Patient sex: F
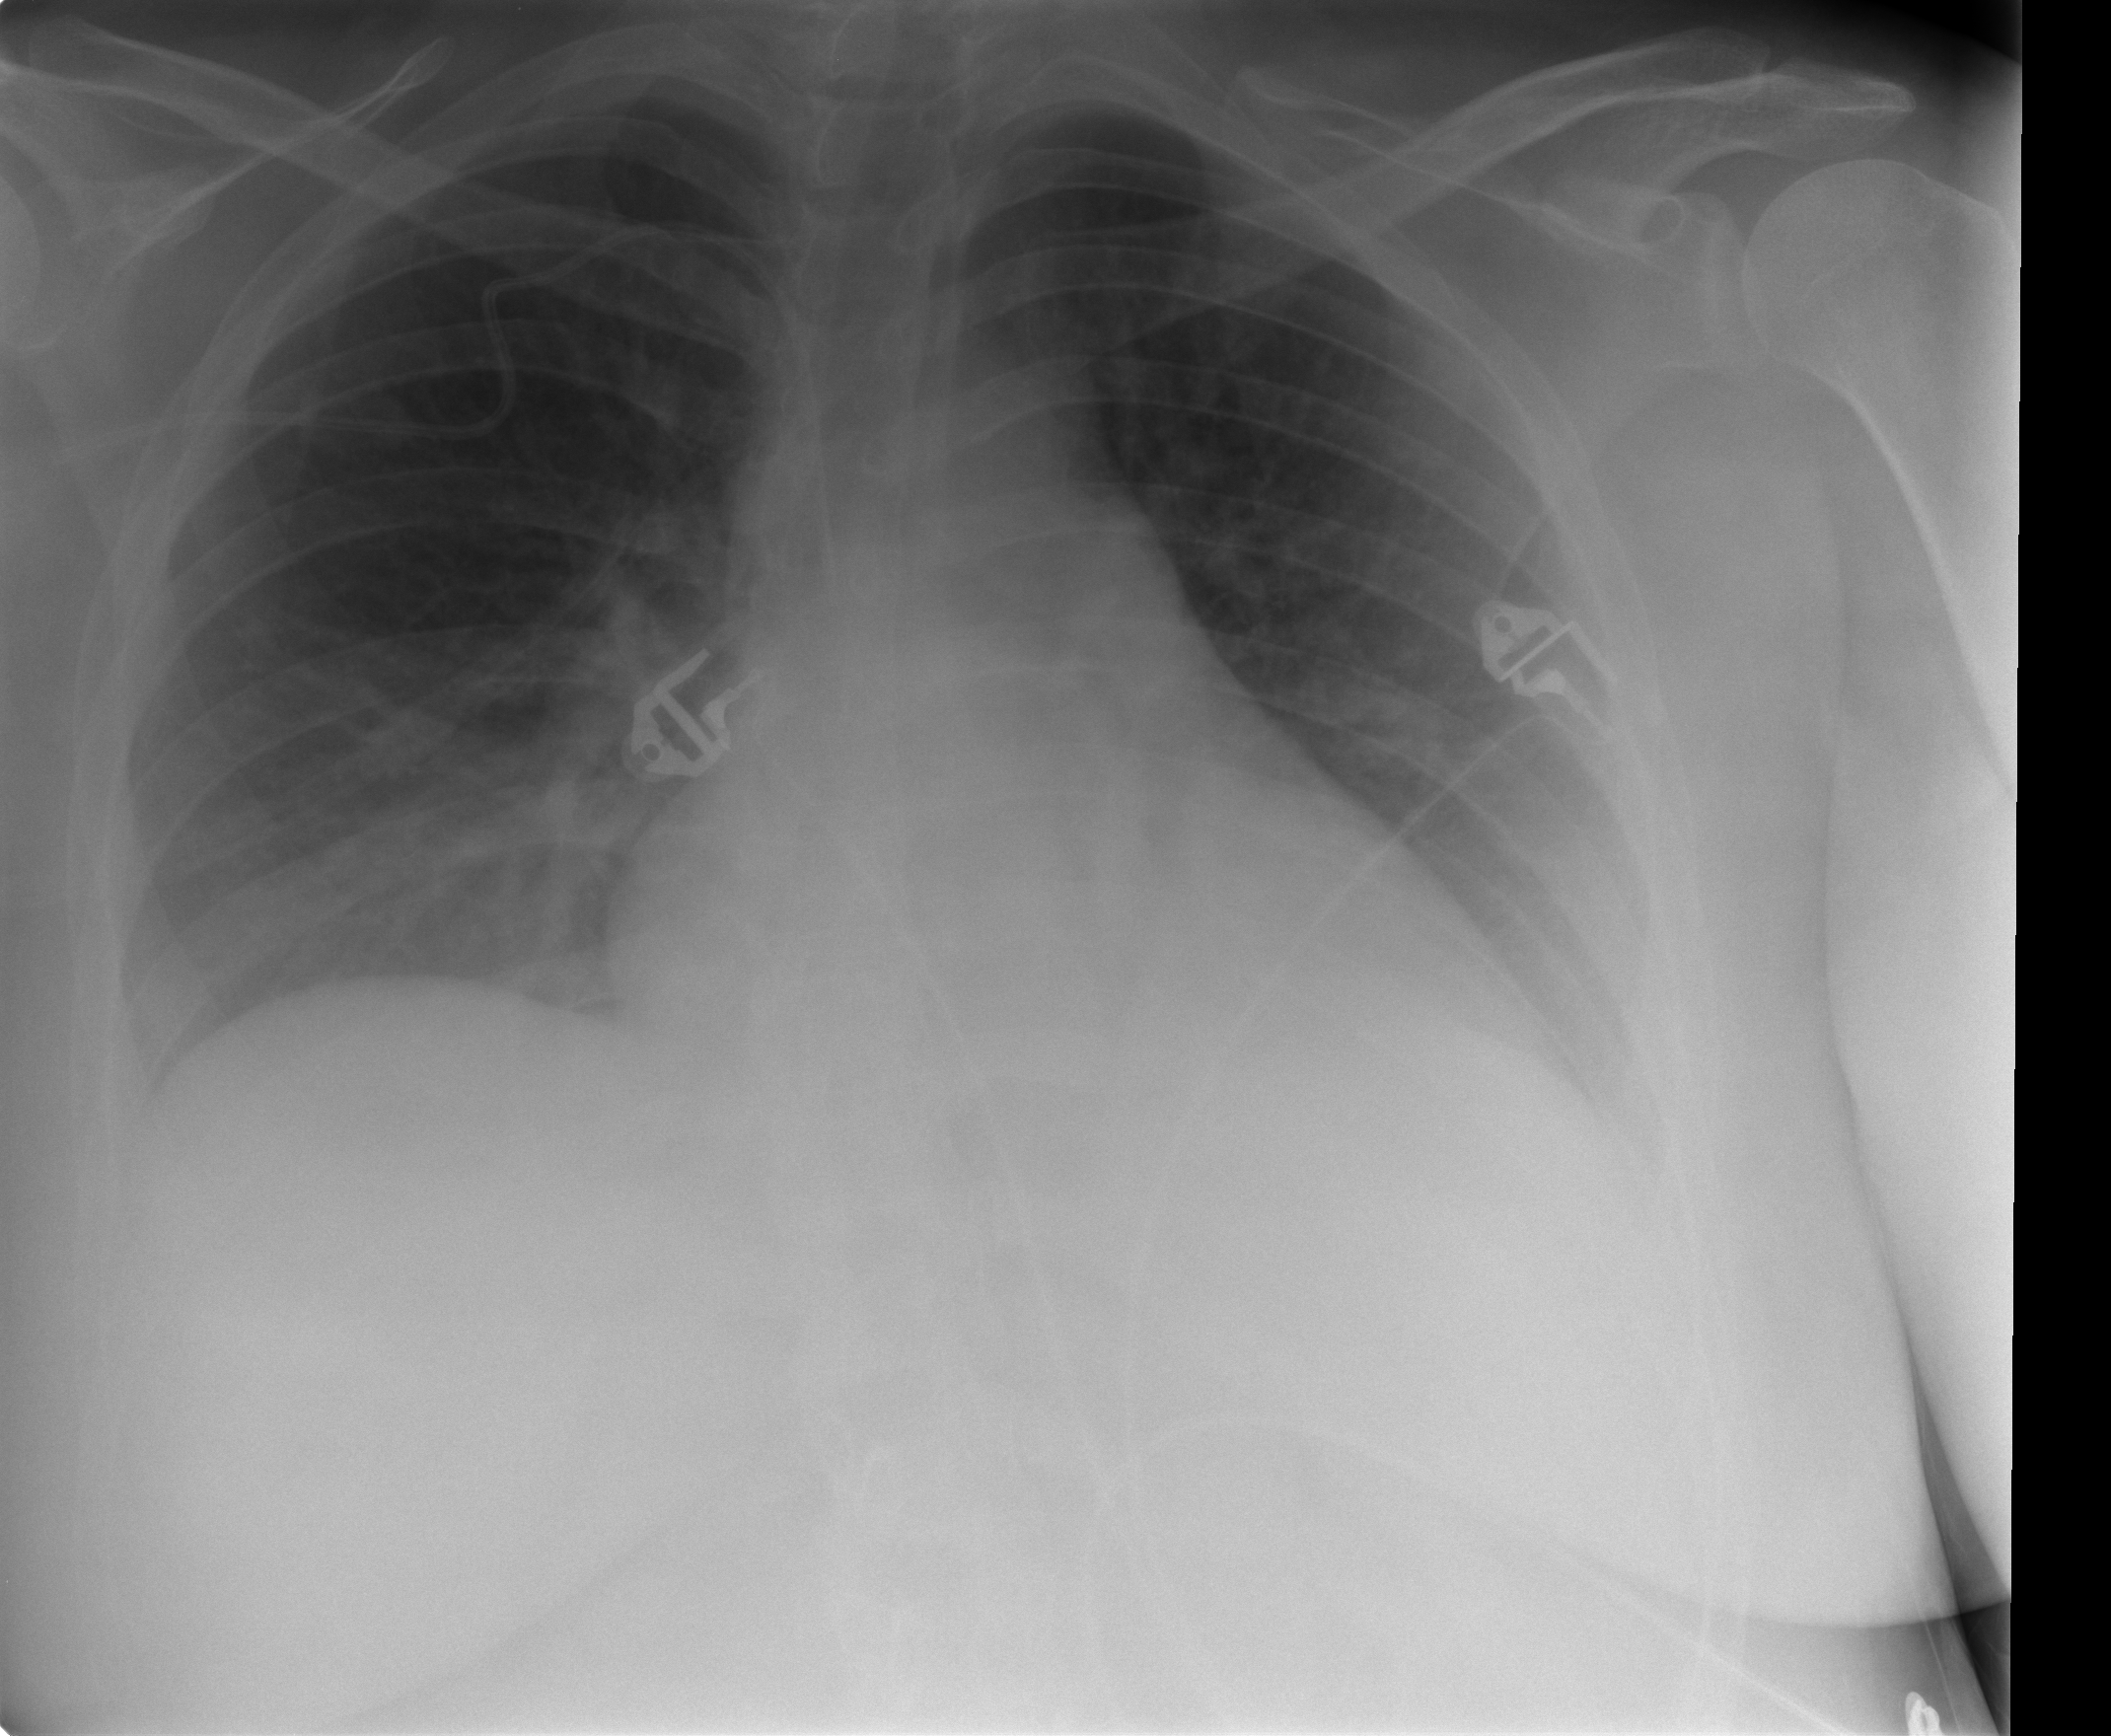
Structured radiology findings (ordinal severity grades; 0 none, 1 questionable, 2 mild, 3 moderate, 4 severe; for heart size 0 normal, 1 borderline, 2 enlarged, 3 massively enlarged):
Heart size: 2
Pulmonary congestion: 1
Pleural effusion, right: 0
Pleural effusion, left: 0
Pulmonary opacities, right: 0
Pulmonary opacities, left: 0
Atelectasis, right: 1
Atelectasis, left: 0